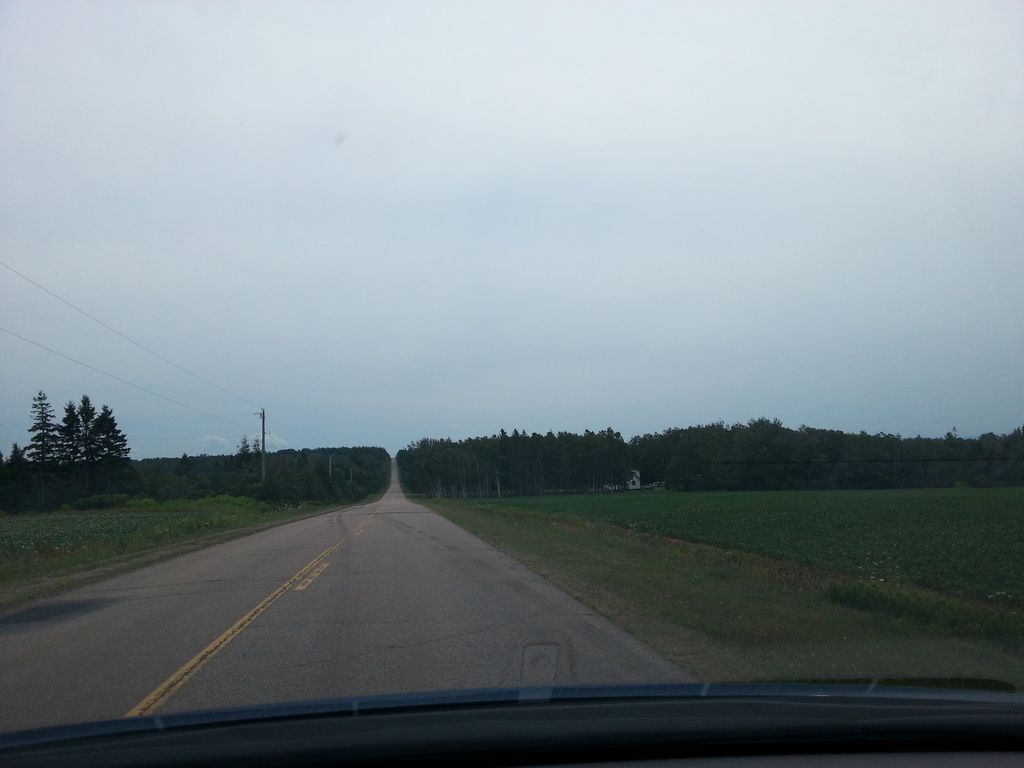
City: charlottetown